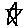
Label: star